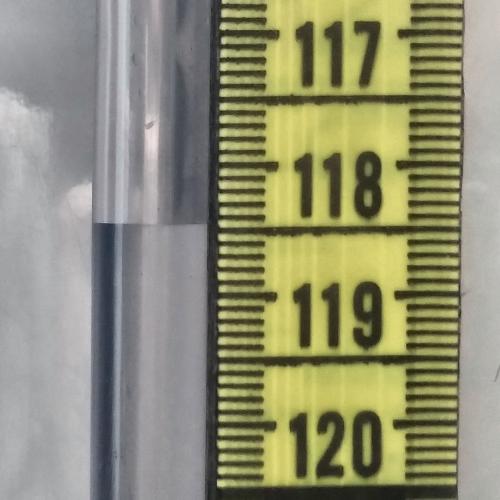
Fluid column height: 118.5 cm